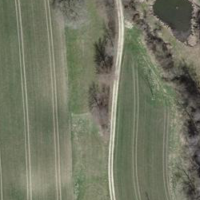
EUNIS habitat code: 52
Species observed at this site:
Gomphocerippus rufus